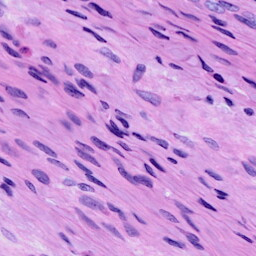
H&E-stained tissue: Cervix